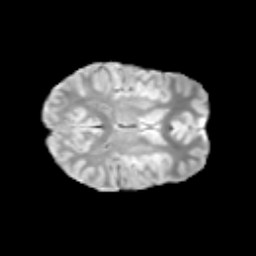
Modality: T2w
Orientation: axial
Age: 10
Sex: female
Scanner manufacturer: siemens
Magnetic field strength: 3 T
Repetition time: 3.8 s
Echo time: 0.07 s